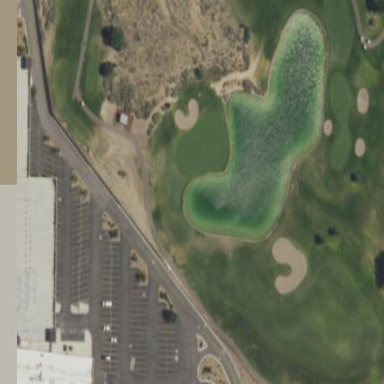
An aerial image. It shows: Picturesque scene of golf course with lateral water hazard.